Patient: sex M, age 31
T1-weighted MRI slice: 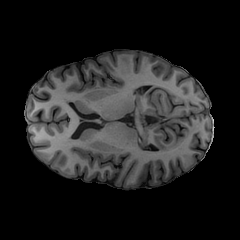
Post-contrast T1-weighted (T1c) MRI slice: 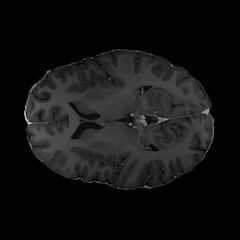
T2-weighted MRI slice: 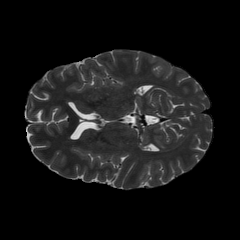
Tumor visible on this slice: no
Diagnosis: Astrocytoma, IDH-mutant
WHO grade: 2